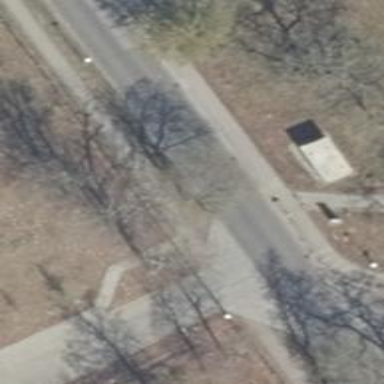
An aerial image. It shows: Residential road with asphalt surface. Both sides have sidewalks.